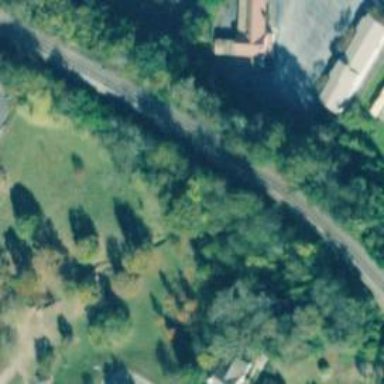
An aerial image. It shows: Railway track.